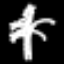
Label: palm tree